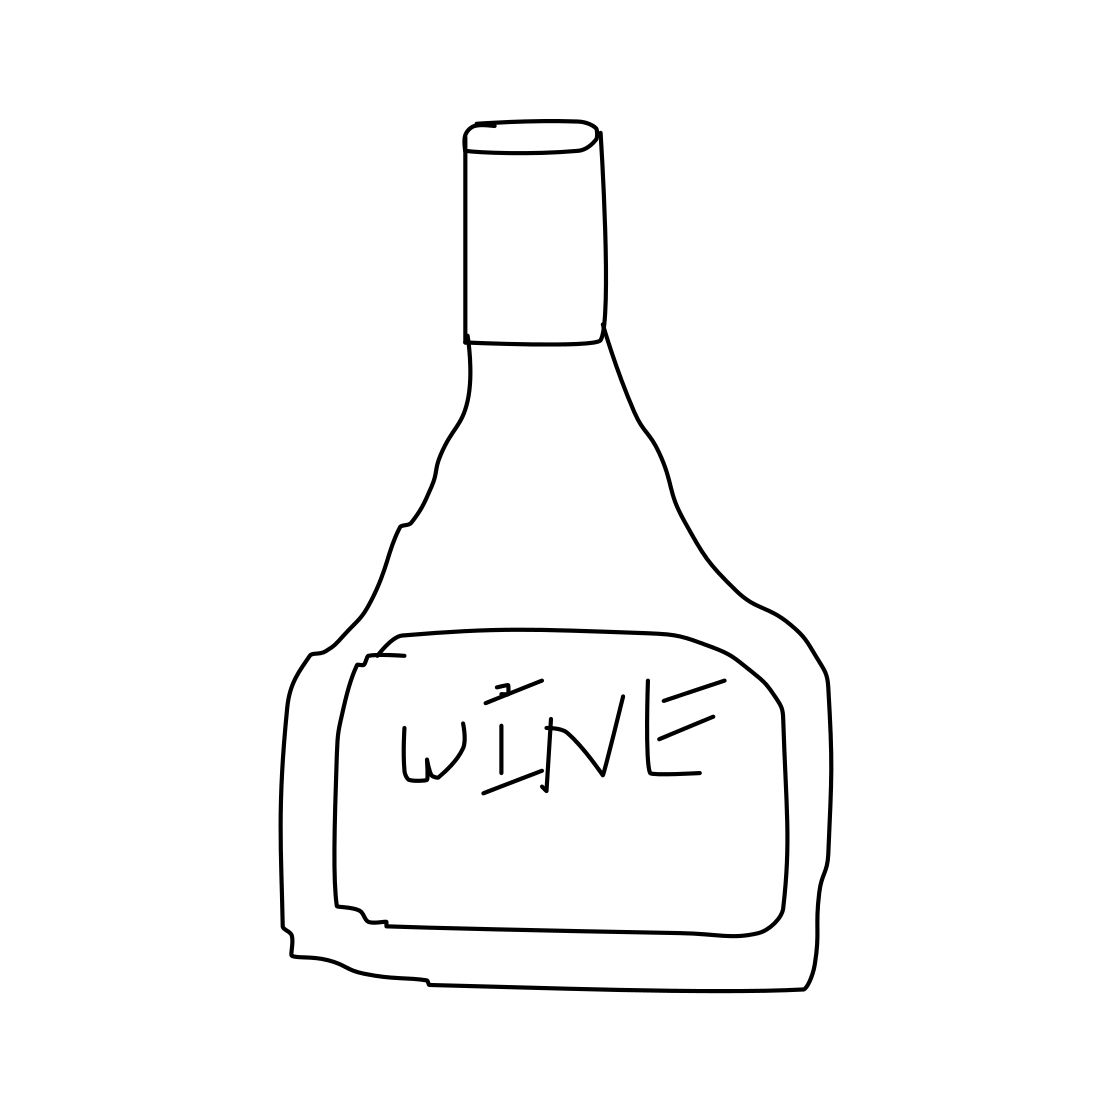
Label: wine-bottle